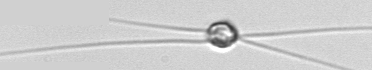
Label: Chaetoceros_danicus